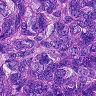
Metastatic tissue present: yes